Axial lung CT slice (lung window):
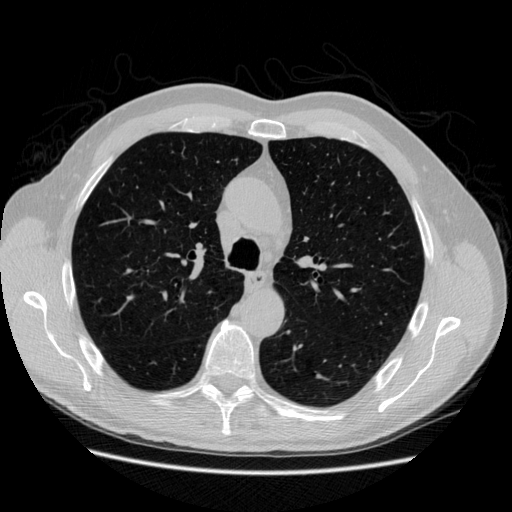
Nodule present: no